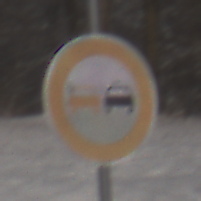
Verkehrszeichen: Ueberholverbot
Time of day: MorningAfternoon
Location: Outdoor (Nature)
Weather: PartlyCloudy
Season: Winter
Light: Natural